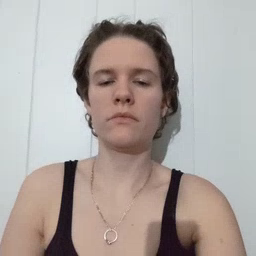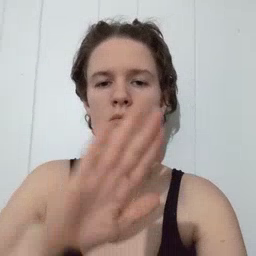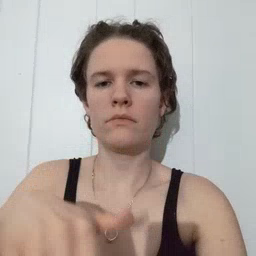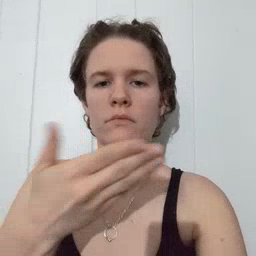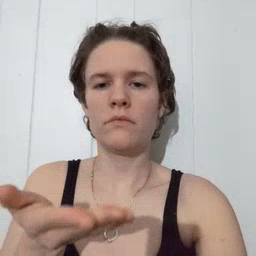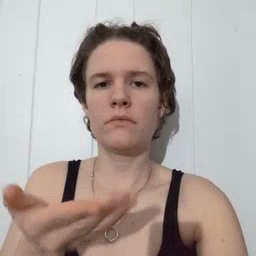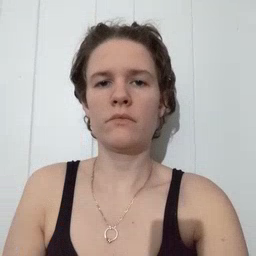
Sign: all